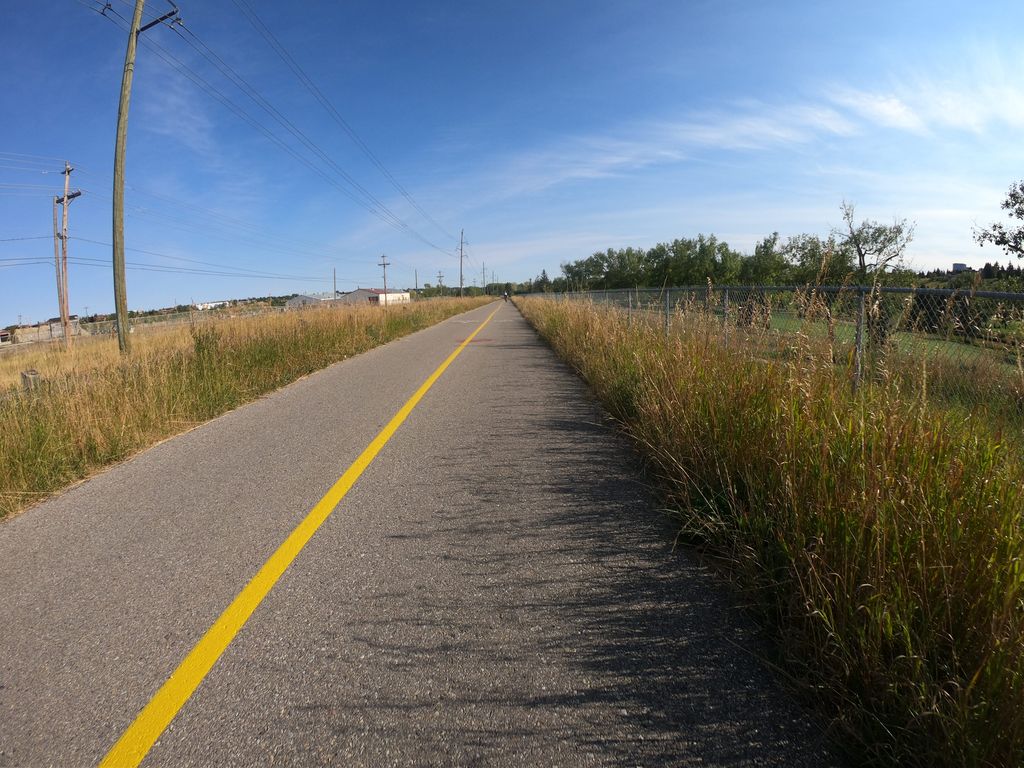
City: calgary